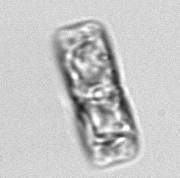
Label: pennate_morphotype1